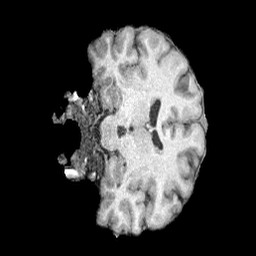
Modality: T1w
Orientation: coronal
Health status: healthy